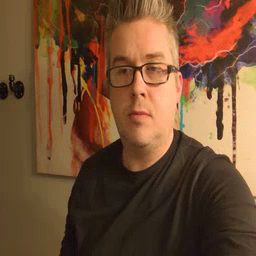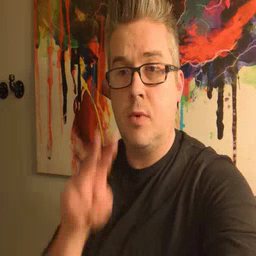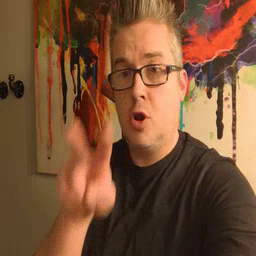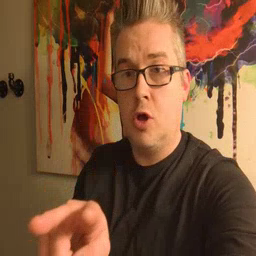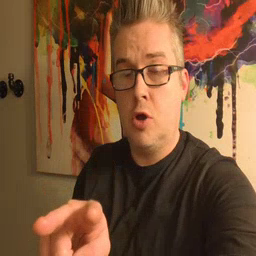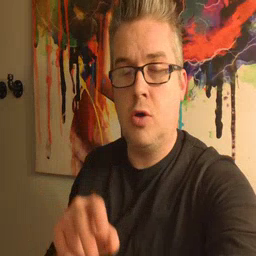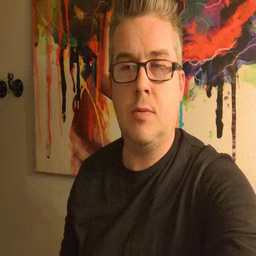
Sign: look